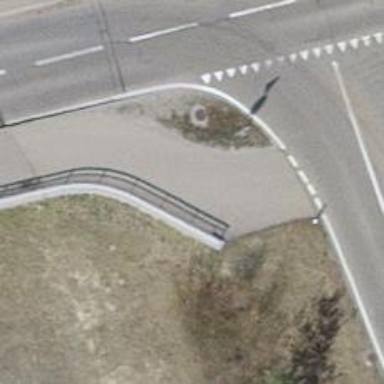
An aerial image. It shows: Asphalt path.